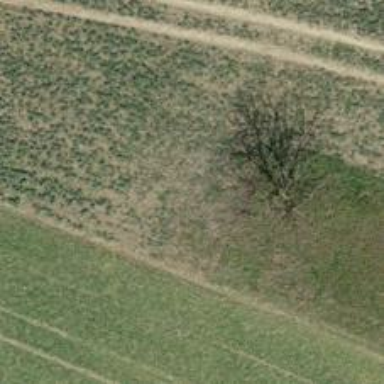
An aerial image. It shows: Deciduous tree with mixed leaves.